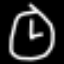
Label: clock